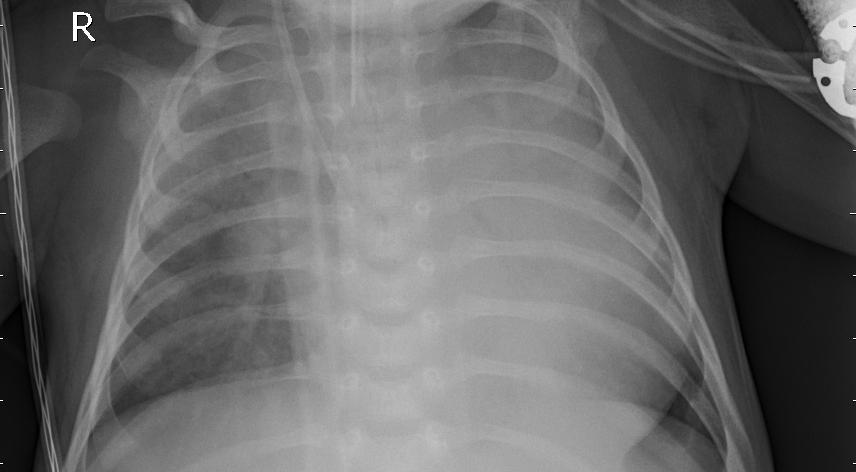
Diagnosis: PNEUMONIA